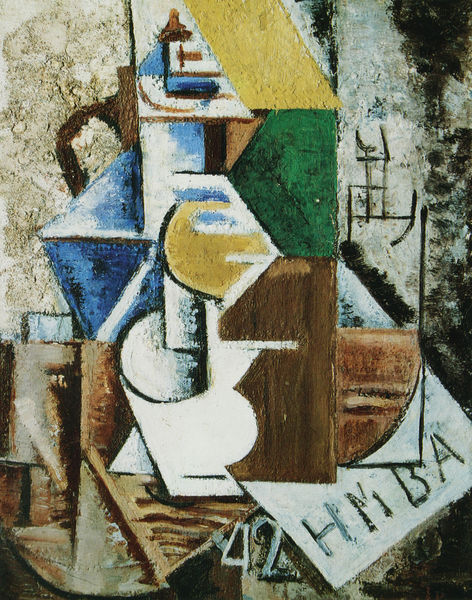
Titel: Blaue Karaffe
Künstler: Nadezhda Udal'tsova
Standort: Moskau
Institution: Tretjakow-Galerie
Schlagwörter: blau, dunkel, kopf, körper, schatten, weiß, dreieck, gelb, grün, komposition, kubismus, kubistisch, ocker, braun, bunt, frau, glas, grau, hell, holz, licht, marmor, schwarz, tisch, zeichen, zeichnung, haus, tuch, beige, flasche, wand, mensch, bild, instrument, auge, figur, haare, gitarre, kreis, rund, henkel, krug, stilleben, stillleben, vase, beine, farbig, schrift, papier, bogen, moderne, russland, abstrakt, fläche, flächen, formen, linien, zahlen, bauch, marmoriert, schriftzeichen, striche, abstraktion, collage, bögen, griff, gefäß, buch, form, gebilde, loch, text, zeitschrift, zeitung, buchstaben, plakat, löcher, halbkreis, geige, maserung, zahl, picasso, pinselstriche, dreiecke, viereck, vierecke, antenne, geometrische formen, halbkreise, braque, pablo, pablo picasso, strukturen, arbe, geömetrisch, hmba